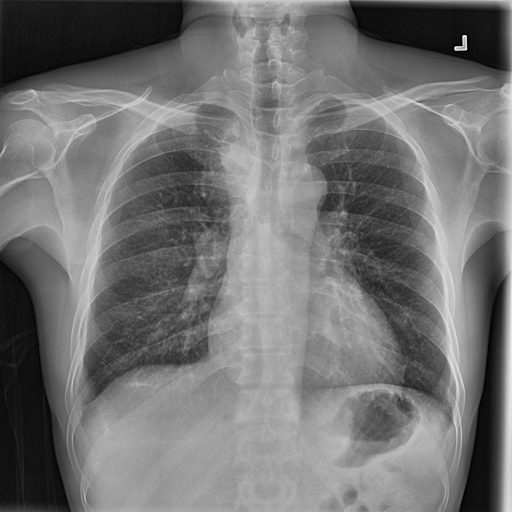
Finding: NORMAL